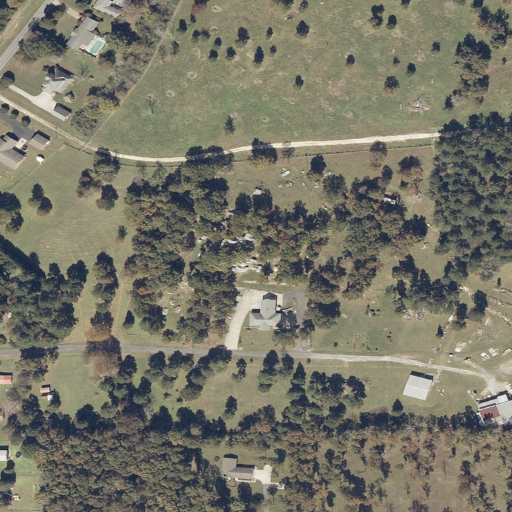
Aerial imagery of mountain in Alabama named Castle Rock containing pasture, open development, deciduous forest, grassland, mixed forest, low intensity development, shrub, medium intensity development, and high intensity development